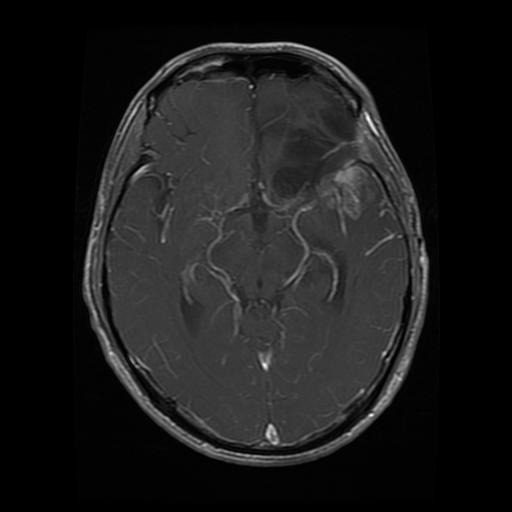
Label: glioma